Interaction volume radius: 5 \u00c5
Interaction volume height: 40 \u00c5
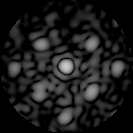
Disorder parameter: 0.3659